Aerial crown-view tile of a tropical tree (Barro Colorado Island, Panama), acquired 20250915:
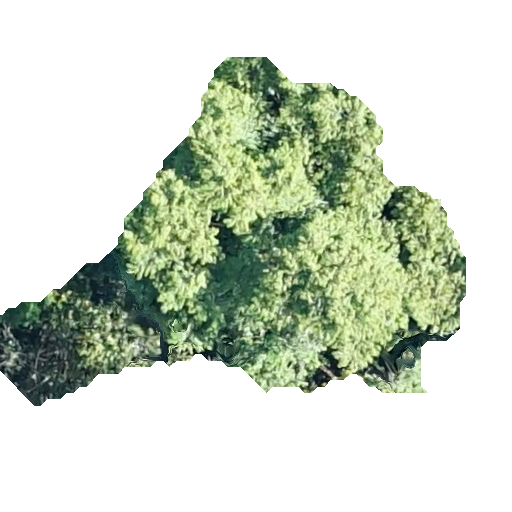
Species: Guazuma ulmifolia
GBIF accepted scientific name: Guazuma ulmifolia
Crown area: 136.258 m²